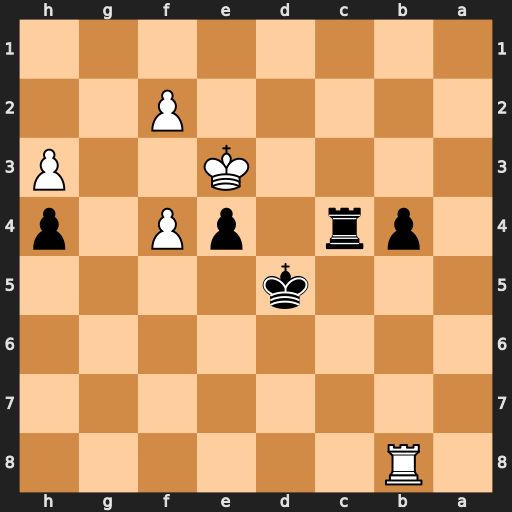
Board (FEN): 1R6/8/8/3k4/1pr1pP1p/4K2P/5P2/8
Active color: b
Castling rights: -
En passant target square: -
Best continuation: Rc3+ Kd2 Rd3+